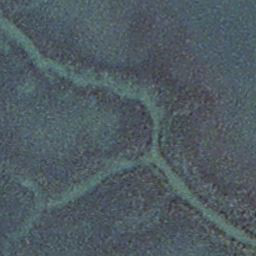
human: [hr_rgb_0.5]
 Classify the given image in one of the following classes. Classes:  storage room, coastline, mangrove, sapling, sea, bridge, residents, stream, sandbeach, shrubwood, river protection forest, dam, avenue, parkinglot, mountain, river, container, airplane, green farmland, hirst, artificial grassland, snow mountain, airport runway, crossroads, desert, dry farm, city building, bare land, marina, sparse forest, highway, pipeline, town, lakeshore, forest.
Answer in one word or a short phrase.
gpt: stream